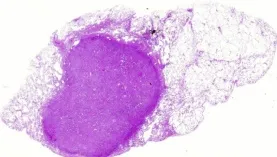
Pathological features of lung tissues from the surgical lung biopsy. (A) Panoramic image of HE staining showed a well-circumscribed nodular lesion.
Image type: pathology (h&e)